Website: lowes
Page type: customer-info-address
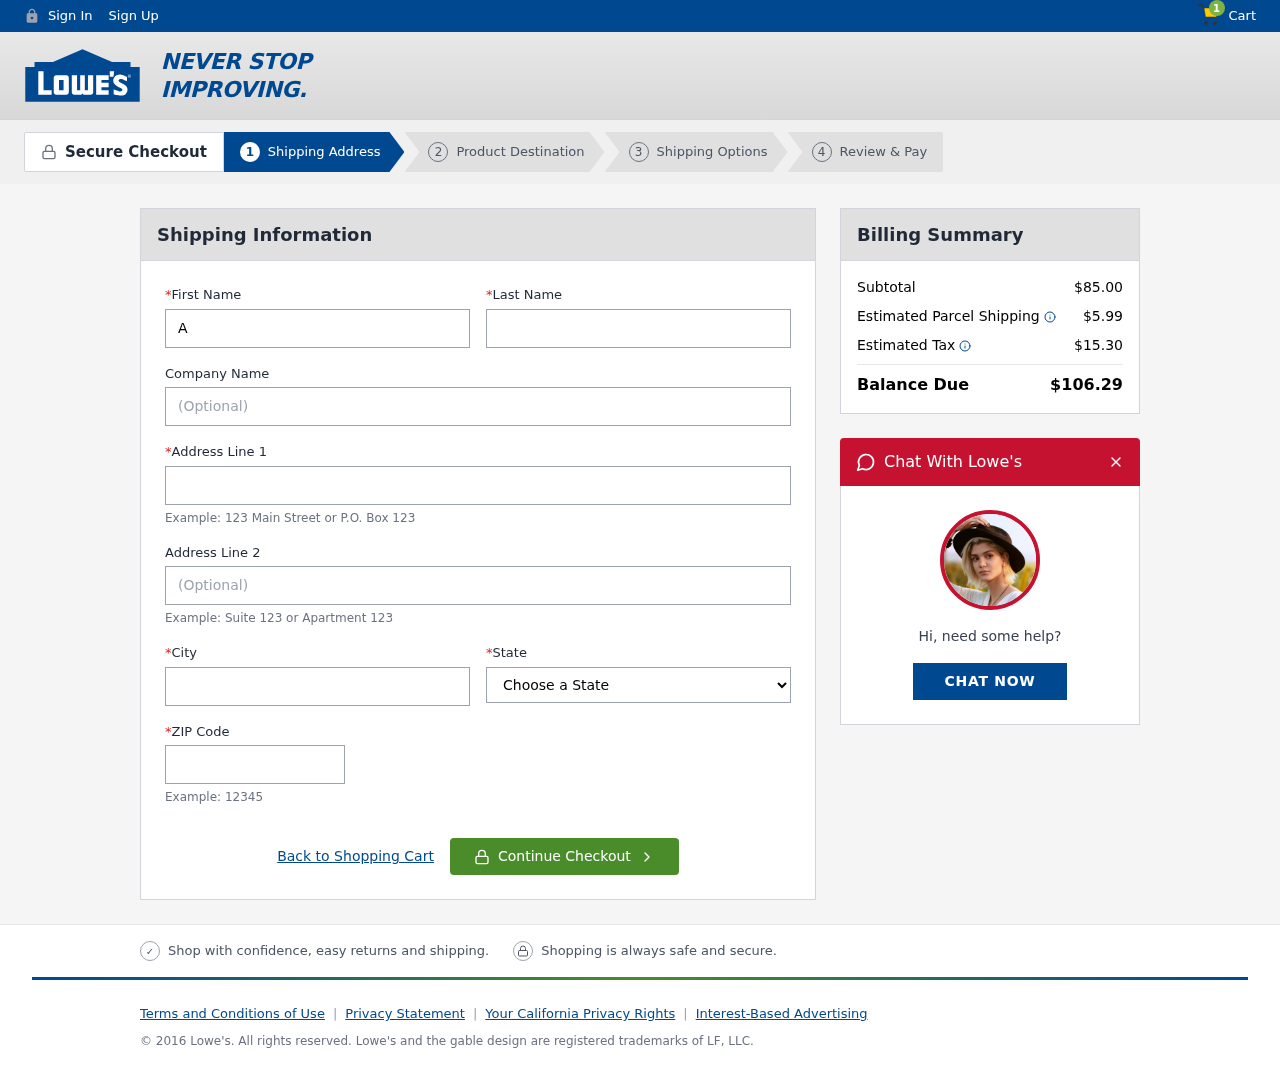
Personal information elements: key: PII_CITY
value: South Davidfort
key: PII_COMPANY
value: Hudson, Fisher and Potter
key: PII_FIRSTNAME
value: Anna
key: PII_LASTNAME
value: Macias
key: PII_POSTCODE
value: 94072
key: PII_STATE
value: Massachusetts
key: PII_STREET
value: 71250 Gray Vista
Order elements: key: ORDER_NUM_ITEMS
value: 1
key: ORDER_SUBTOTAL
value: $85.00
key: ORDER_SHIPPING_COST
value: $5.99
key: ORDER_TAX
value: $15.30
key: ORDER_TOTAL
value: $106.29